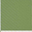
Piece: xx